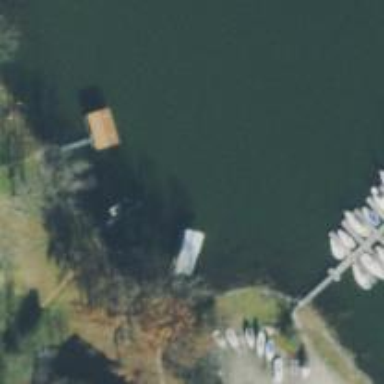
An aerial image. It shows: Dock by the waterway.